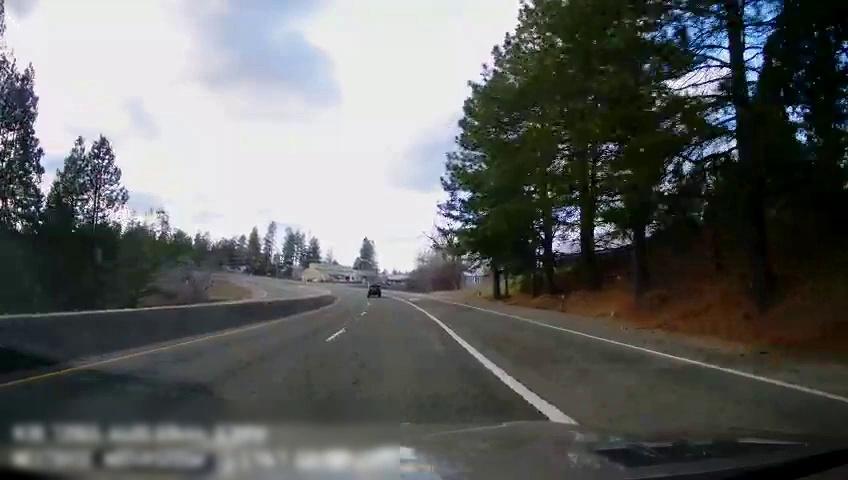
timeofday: Day
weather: Cloudy
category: Drivable Space
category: Vehicles | SUV
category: Lanes | Alternate Lane
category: Lanes | Current Lane
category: Lanes | Current Lane
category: Lanes | Current Lane